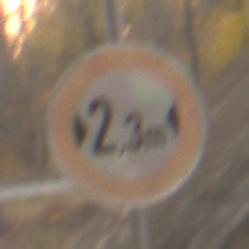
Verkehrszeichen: TatsaechlicheBreite2Komma3
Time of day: SunriseSunset
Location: Roofed (Suburban)
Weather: Clear
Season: NotSpecified
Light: Natural